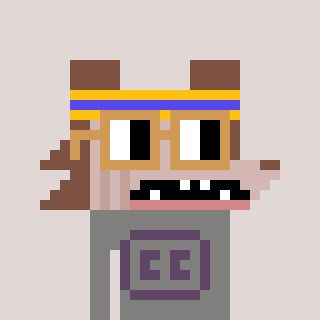
a pixel art character with square brown glasses, a werewolf-shaped head and a bluegrey-colored body on a warm background